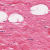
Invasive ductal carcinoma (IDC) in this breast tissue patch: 0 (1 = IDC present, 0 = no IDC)